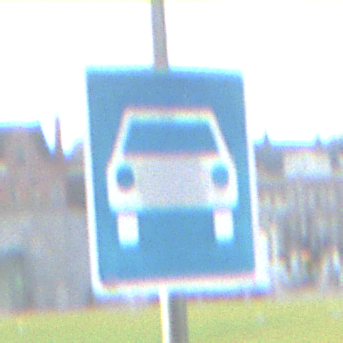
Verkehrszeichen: Kraftfahrstrasse
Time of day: MorningAfternoon
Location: Outdoor (Suburban)
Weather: PartlyCloudy
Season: NotSpecified
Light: Natural